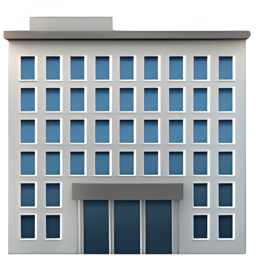
Name: office building
Emoji: 🏢
Group: Travel & Places
Sub-group: place-building